Breast ultrasound image
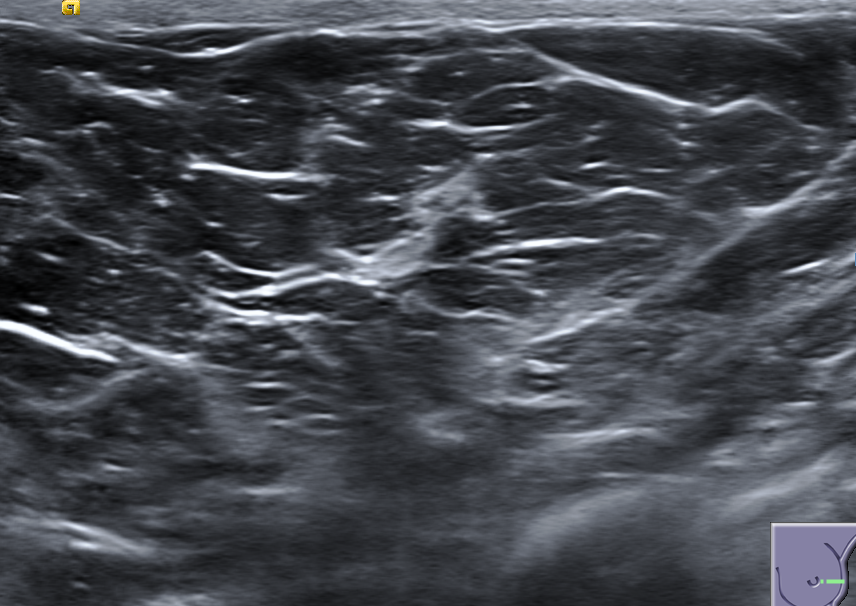
Diagnosis: normal